Interaction volume radius: 10 \u00c5
Interaction volume height: 20 \u00c5
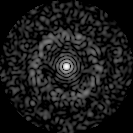
Disorder parameter: 0.8376